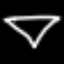
Label: diamond